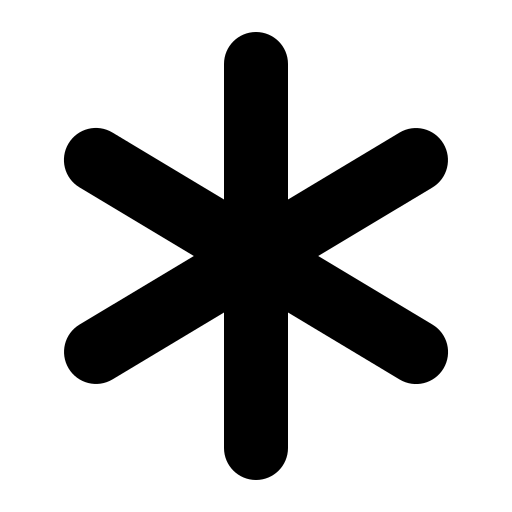
Tags: icon, FontAwesome, fa-icon, solid, asterisk